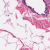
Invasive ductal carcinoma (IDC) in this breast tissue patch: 0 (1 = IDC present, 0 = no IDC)